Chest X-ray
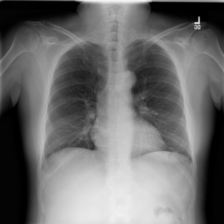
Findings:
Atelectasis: positive
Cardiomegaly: negative
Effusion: negative
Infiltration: negative
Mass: negative
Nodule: negative
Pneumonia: negative
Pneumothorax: negative
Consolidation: negative
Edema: negative
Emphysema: negative
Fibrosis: negative
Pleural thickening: negative
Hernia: negative